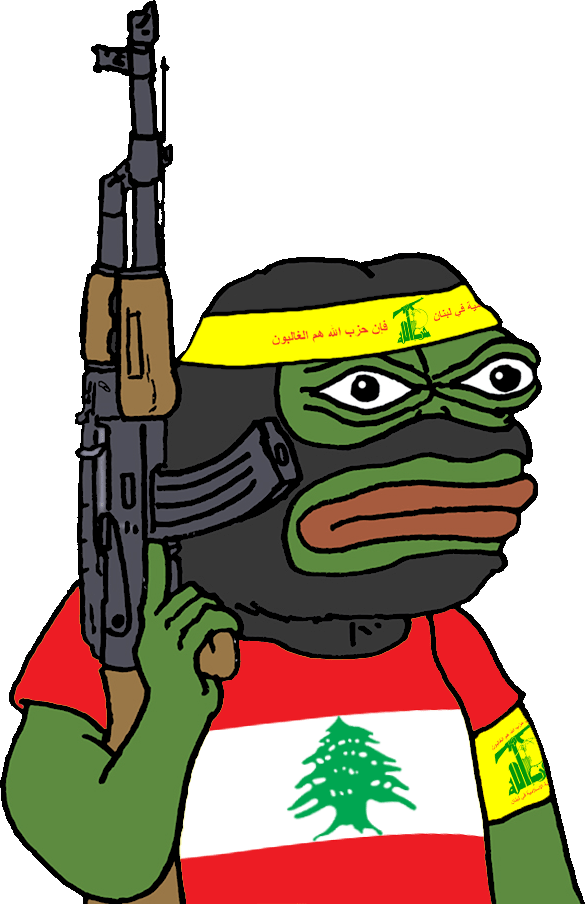
Label: 5_Pepe